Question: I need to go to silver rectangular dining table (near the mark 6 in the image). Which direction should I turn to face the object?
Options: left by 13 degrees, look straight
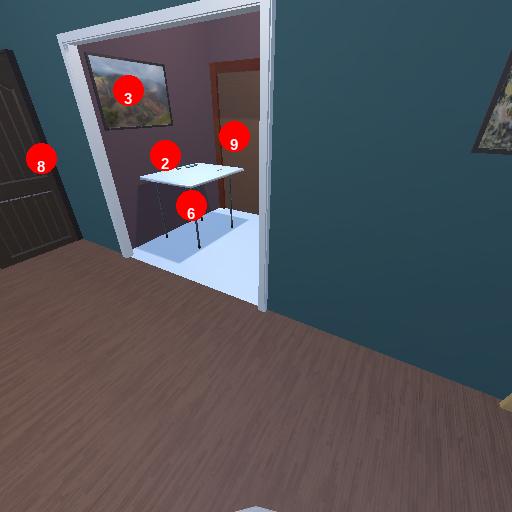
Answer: left by 13 degrees